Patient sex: M
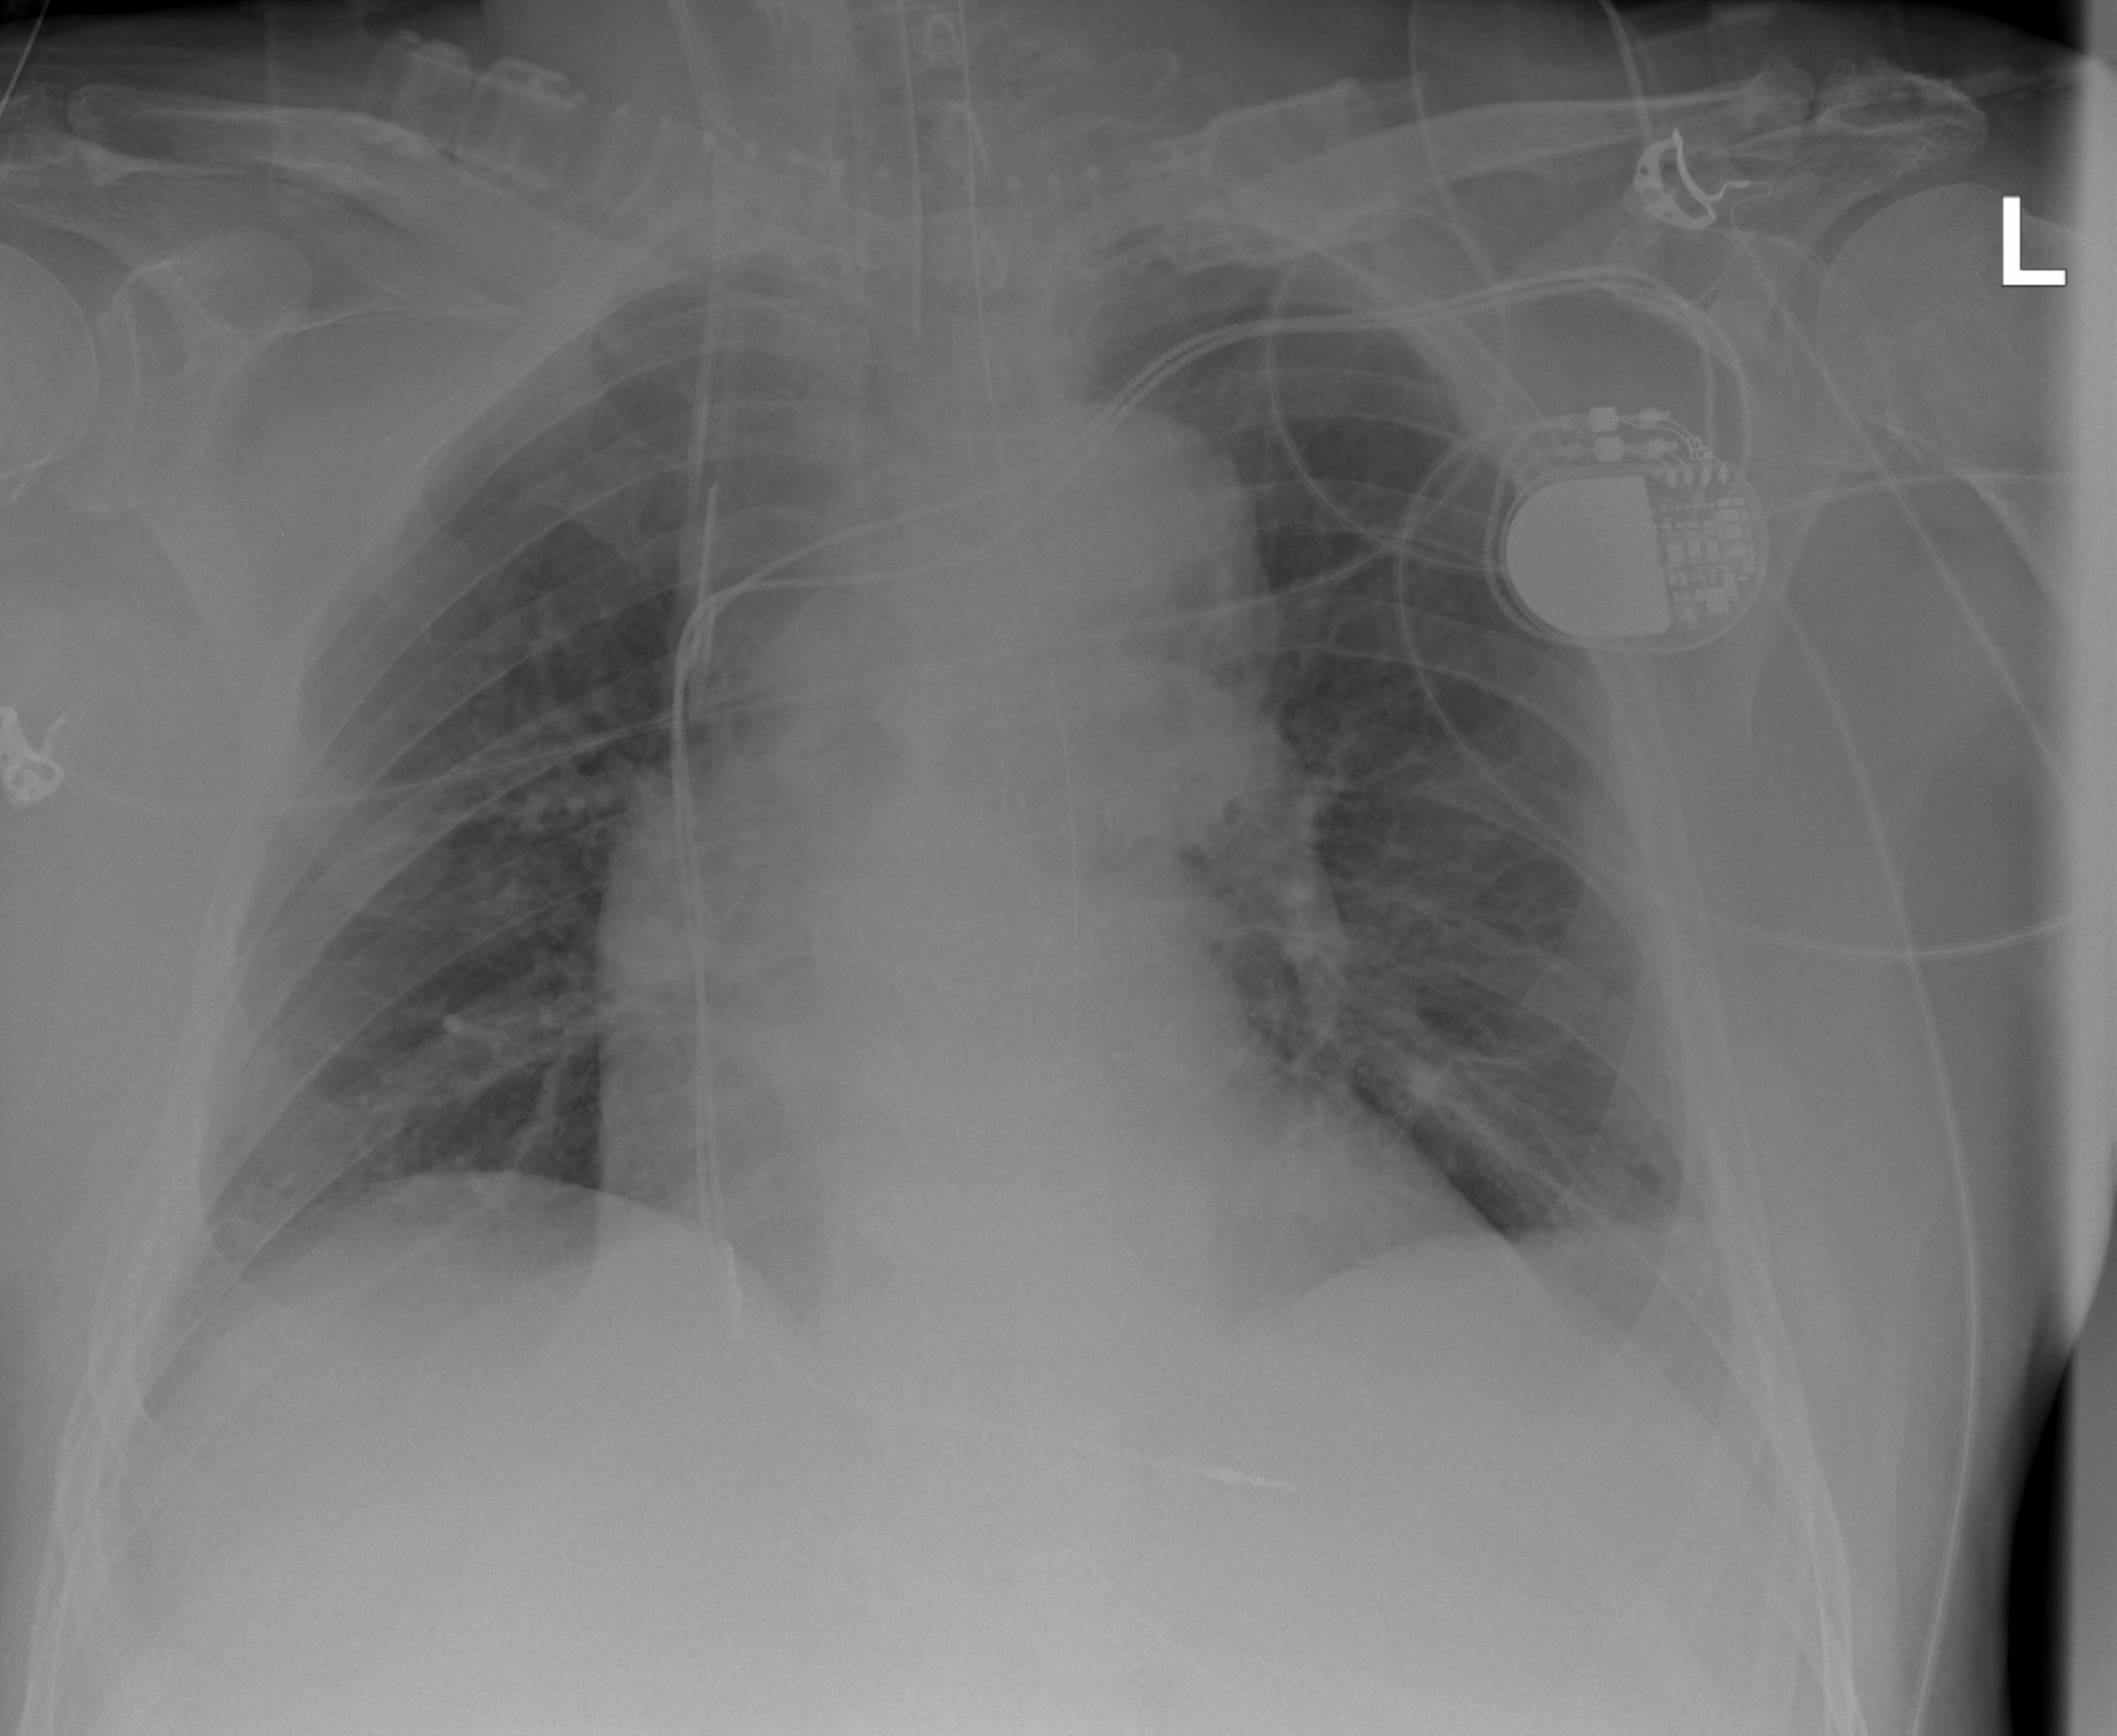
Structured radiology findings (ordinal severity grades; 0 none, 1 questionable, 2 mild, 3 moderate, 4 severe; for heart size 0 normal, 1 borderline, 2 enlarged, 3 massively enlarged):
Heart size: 2
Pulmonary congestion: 2
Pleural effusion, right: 2
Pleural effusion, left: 1
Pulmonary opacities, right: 1
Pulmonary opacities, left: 1
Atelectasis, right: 1
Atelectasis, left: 1